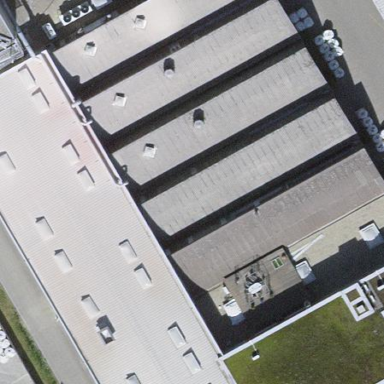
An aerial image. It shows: Industrial building.